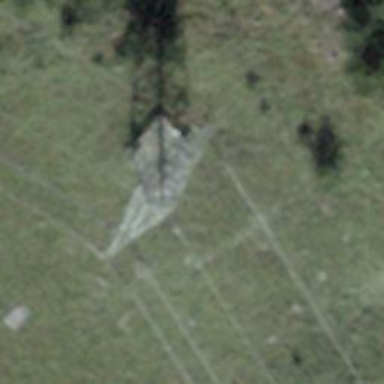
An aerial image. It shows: Power tower.